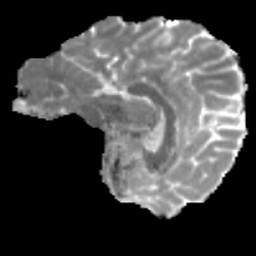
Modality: MD
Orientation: sagittal
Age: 30
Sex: female
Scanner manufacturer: siemens
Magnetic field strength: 3 T
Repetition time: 3.5 s
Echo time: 0.086 s